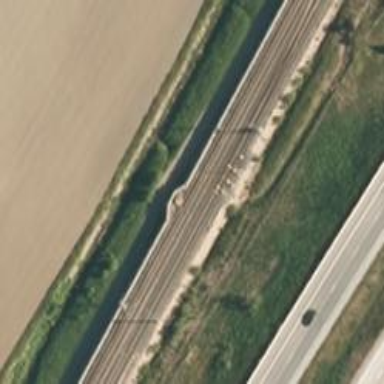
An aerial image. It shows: Railway track with continuous electrified contact lines.